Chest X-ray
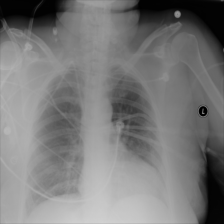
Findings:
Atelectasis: negative
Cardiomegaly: negative
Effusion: negative
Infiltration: negative
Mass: negative
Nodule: negative
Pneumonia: negative
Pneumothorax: negative
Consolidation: negative
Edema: negative
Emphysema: negative
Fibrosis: negative
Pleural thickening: negative
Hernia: negative